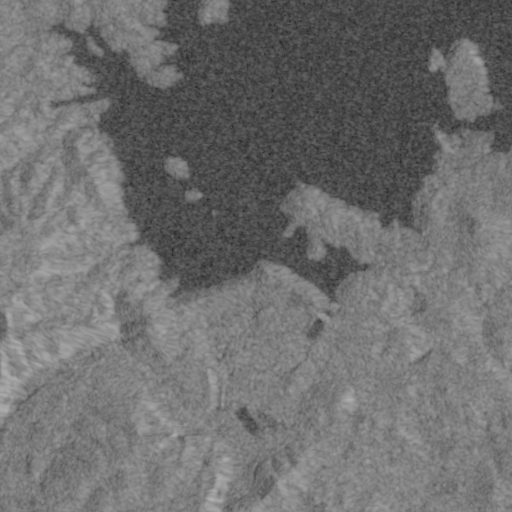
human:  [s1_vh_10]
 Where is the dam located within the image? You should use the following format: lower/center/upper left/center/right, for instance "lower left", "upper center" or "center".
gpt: The dam is located in the center right of the image.
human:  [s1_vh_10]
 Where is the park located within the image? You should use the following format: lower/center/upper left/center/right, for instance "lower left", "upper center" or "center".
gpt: The park is located in the center right of the image.
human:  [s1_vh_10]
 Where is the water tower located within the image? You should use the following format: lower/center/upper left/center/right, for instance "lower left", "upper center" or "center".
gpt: The water tower is located in the center right of the image.
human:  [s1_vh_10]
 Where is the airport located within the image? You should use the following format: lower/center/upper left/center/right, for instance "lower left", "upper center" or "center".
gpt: There is no airport in the image.

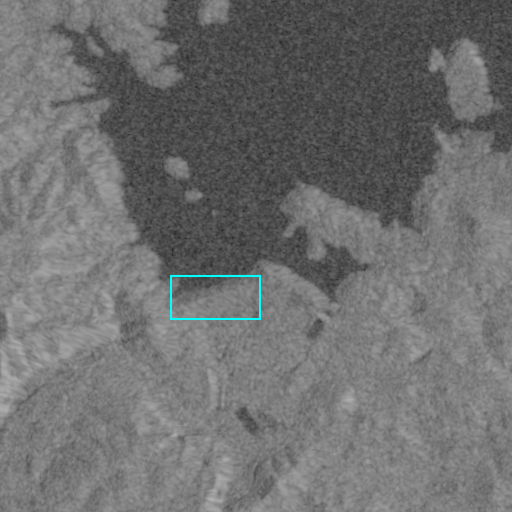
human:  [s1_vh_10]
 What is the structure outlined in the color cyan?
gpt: The structure outlined in cyan is a dam.
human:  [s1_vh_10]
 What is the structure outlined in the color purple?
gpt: There is no purple outline.